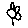
Label: flower